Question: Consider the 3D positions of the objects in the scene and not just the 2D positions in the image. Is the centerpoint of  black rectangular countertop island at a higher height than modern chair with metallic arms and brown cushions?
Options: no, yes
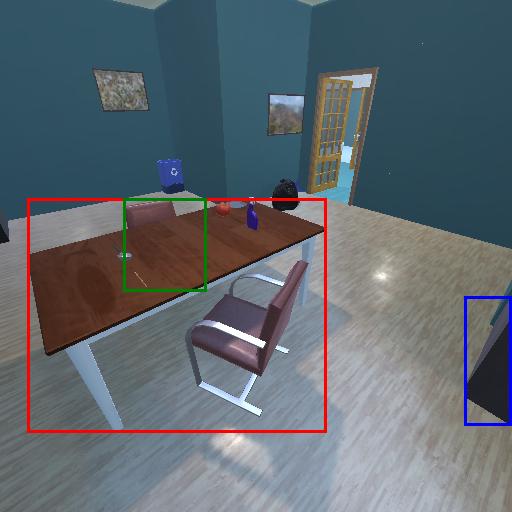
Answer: no